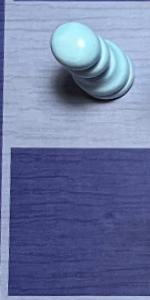
Label: Empty